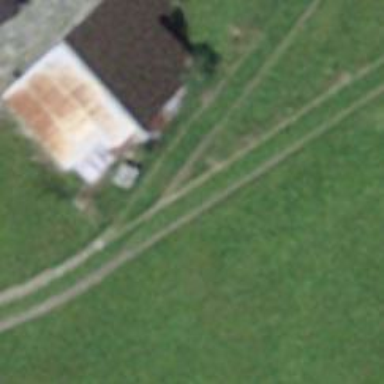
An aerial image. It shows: Gravel track with grade3 tracktype.